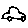
Label: car